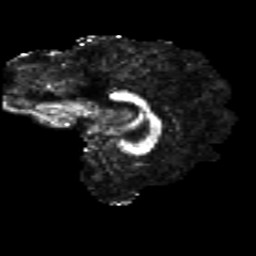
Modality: FA
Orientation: sagittal
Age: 29
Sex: female
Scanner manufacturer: siemens
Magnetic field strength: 3 T
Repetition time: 8.8 s
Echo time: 0.085 s